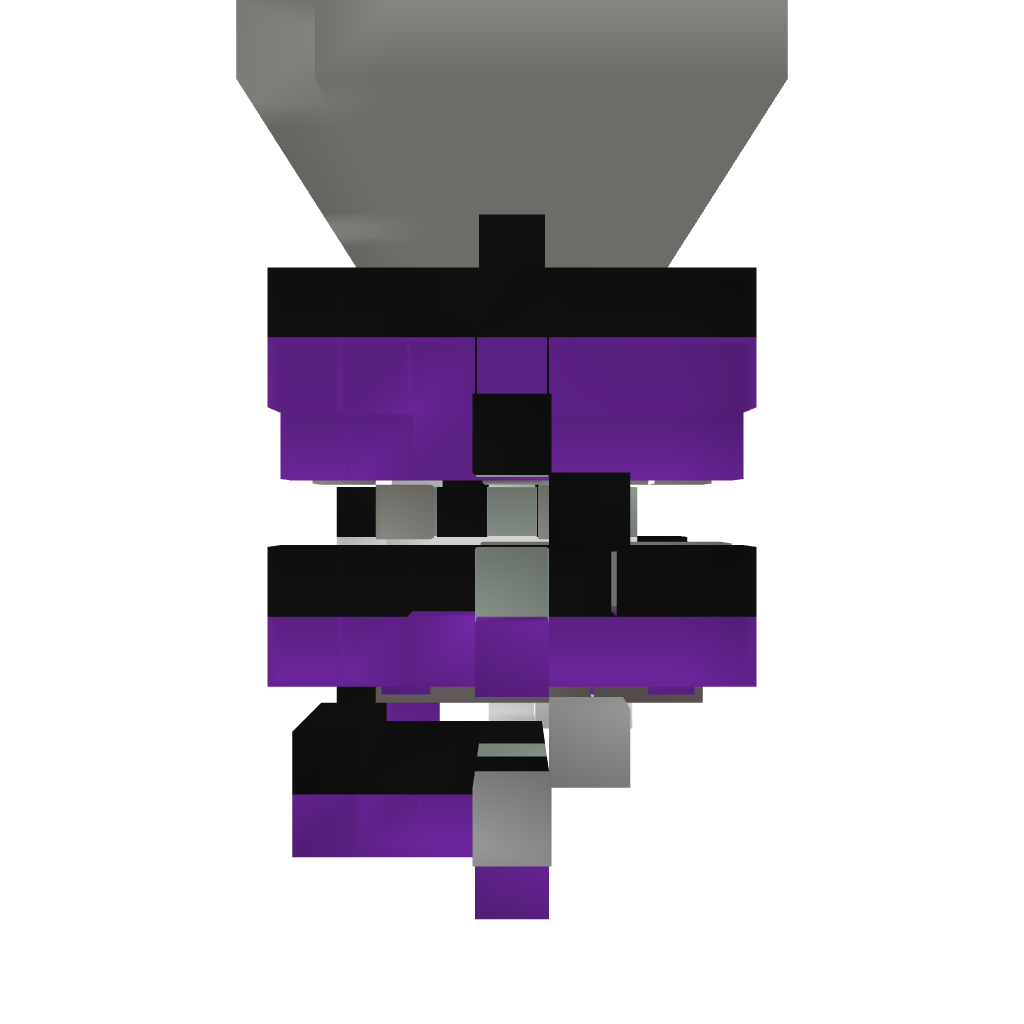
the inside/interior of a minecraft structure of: Easy 7-Segment Counter by Chunkie